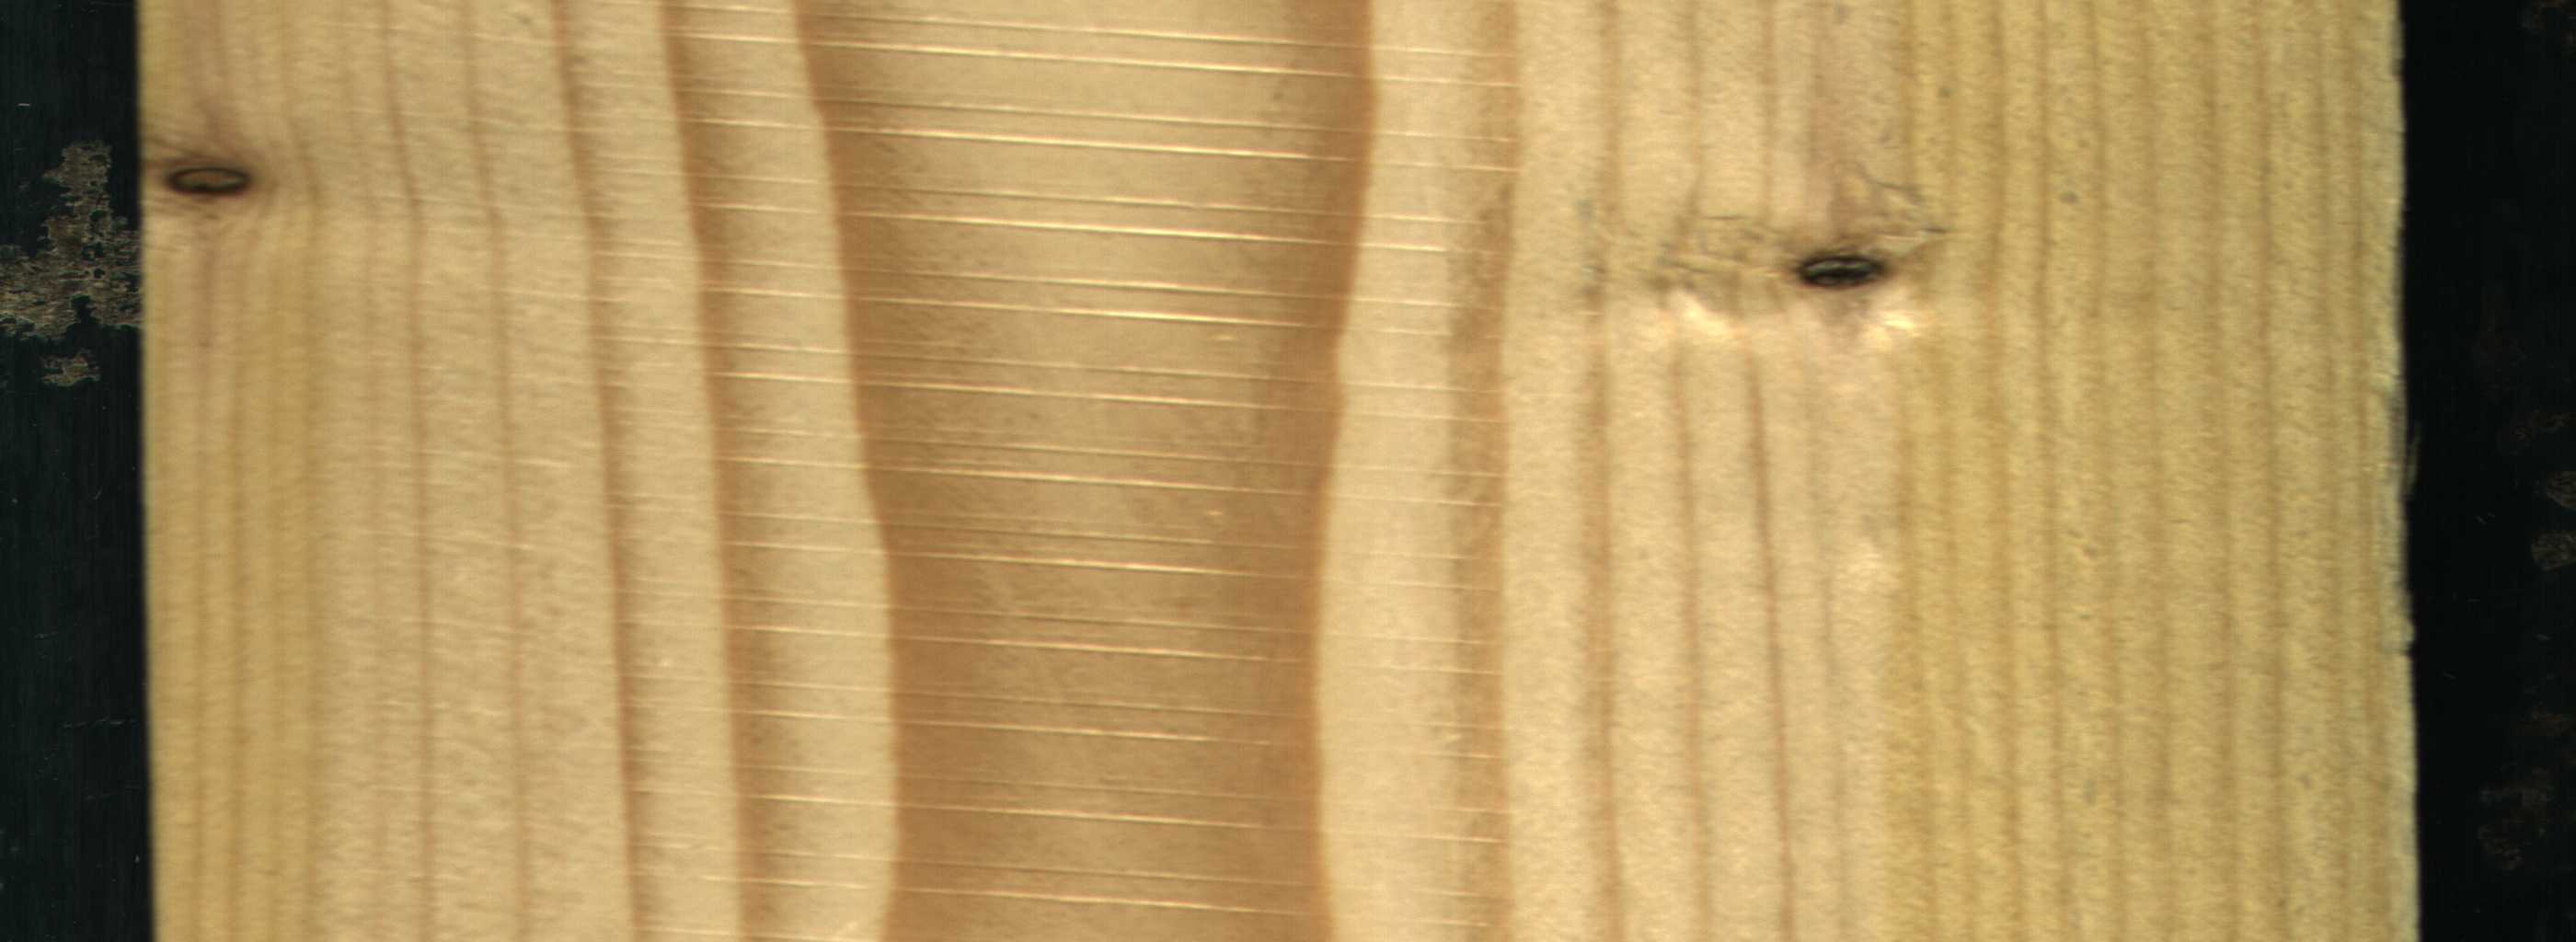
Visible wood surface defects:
Dead_Knot
Dead_Knot